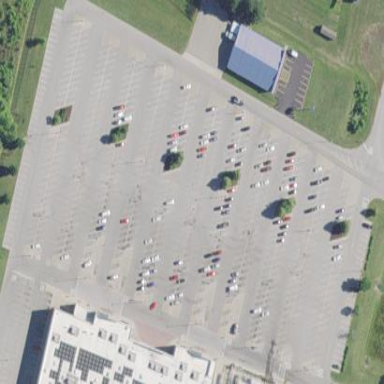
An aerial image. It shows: Parking area with surface.